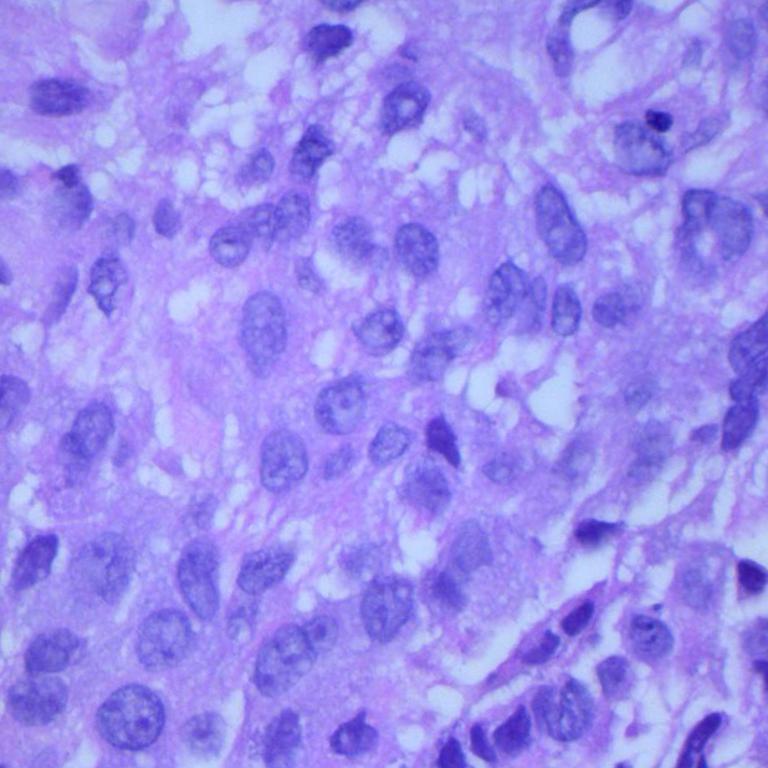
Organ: lung
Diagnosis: squamous carcinomas